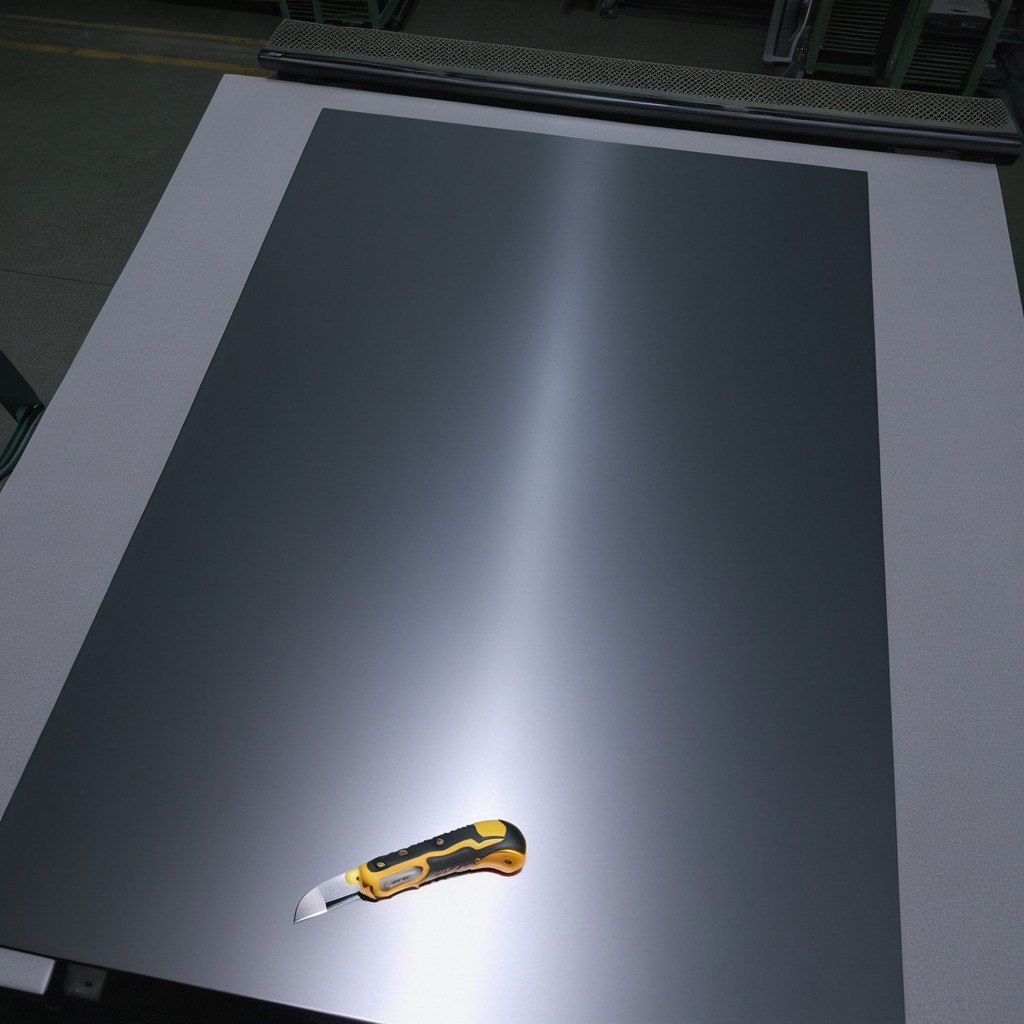
A utility knife lying on the clean empty table in the basement in the evening soft directional lighting on the tabletop realistic grain studio-quality clarity centered framing